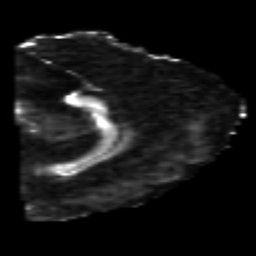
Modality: FA
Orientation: sagittal
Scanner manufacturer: philips
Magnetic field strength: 3 T
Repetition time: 8.589 s
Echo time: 0.1268 s